四年级 · 组合数学
用 $1,3,6,9$ 和四个 0 组成符合要求的八位数。

(1) 最大的八位数;

(2) 最小的八位数;

(3) 只读一个 0 的八位数;

(4) 读两个 0 的八位数;

(5) 读三个 0 的八位数;

(6) 一个 0 也不读的八位数。
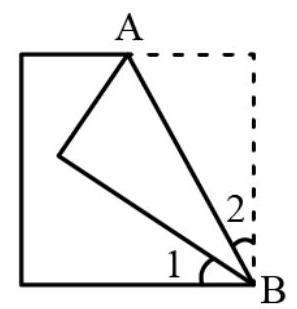
答案: 见详解

【分析】（1）、（2）要使组成的八位数最大, 因此直接将这些数字从大到小的顺序排列组成一个八位数即可; 要使组成的八位数最小, 因此从左往右第一位数应是 1, 剩下的数应按从小到大的顺序放在 1 的后面组成一个八位数即可。

(3) 、 (4)、 (5)、 (6) 含有两级数的读法: 先读万级, 再读个级, 万级的数, 要按照个级的数的读法来读, 再在后面加上一个“万”字, 每级末尾不管有几个 0 , 都不读, 其他数位上有一个 0 或连续几个 0, 都只读一个 0 , 依此写出这些数即可。

【详解】 $9>6>3>1>0$

(1) 最大的八位数是: 96310000 ;

(2) 最小的八位数是: 10000369 ;

(3) 只读一个 0 的八位数有: $96000031 ; 93000061 ; 36000091$;

(4) 读两个 0 的八位数有: $10060093 ; 10030069 ; 10090036$;

(5) 读三个 0 的八位数有: $10300609 ; 30600109 ; 90300106$;

（6）一个 0 也不读的八位数有: $36910000 ; 69310000 ; 19360000$;

【点睛】此题考查的是大数的比较以及整数的读法, 应熟练掌握。
解析: 答案: 见详解

【分析】（1）、（2）要使组成的八位数最大, 因此直接将这些数字从大到小的顺序排列组成一个八位数即可; 要使组成的八位数最小, 因此从左往右第一位数应是 1, 剩下的数应按从小到大的顺序放在 1 的后面组成一个八位数即可。

(3) 、 (4)、 (5)、 (6) 含有两级数的读法: 先读万级, 再读个级, 万级的数, 要按照个级的数的读法来读, 再在后面加上一个“万”字, 每级末尾不管有几个 0 , 都不读, 其他数位上有一个 0 或连续几个 0, 都只读一个 0 , 依此写出这些数即可。

【详解】 $9>6>3>1>0$

(1) 最大的八位数是: 96310000 ;

(2) 最小的八位数是: 10000369 ;

(3) 只读一个 0 的八位数有: $96000031 ; 93000061 ; 36000091$;

(4) 读两个 0 的八位数有: $10060093 ; 10030069 ; 10090036$;

(5) 读三个 0 的八位数有: $10300609 ; 30600109 ; 90300106$;

（6）一个 0 也不读的八位数有: $36910000 ; 69310000 ; 19360000$;

【点睛】此题考查的是大数的比较以及整数的读法, 应熟练掌握。